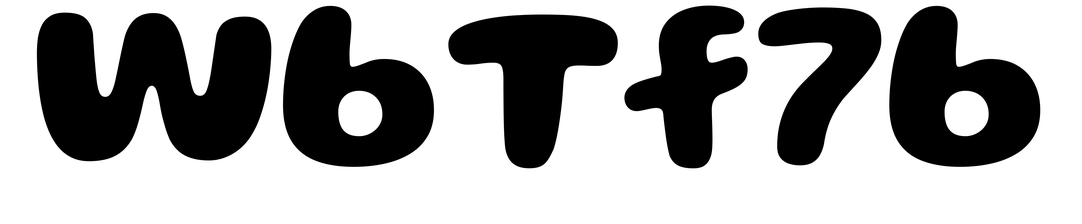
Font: Gluten_Bold